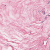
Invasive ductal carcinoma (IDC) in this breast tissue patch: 0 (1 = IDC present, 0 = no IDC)